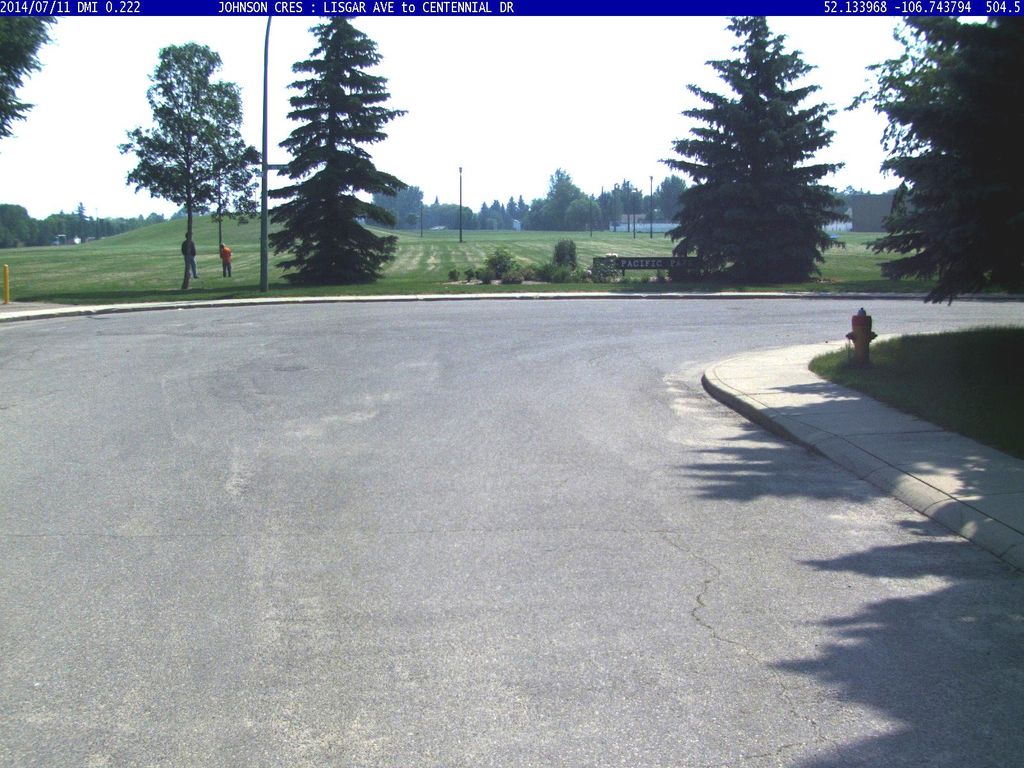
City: saskatoon